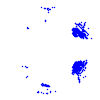
Particle: pion